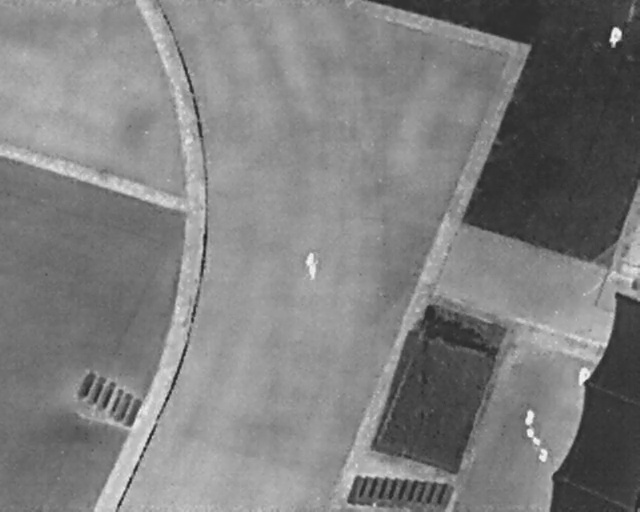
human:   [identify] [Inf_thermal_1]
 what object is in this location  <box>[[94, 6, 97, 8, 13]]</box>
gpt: <ref>1 medium person at the top right</ref>

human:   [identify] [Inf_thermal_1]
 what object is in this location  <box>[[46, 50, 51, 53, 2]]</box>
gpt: <ref>1 large person at the center</ref>